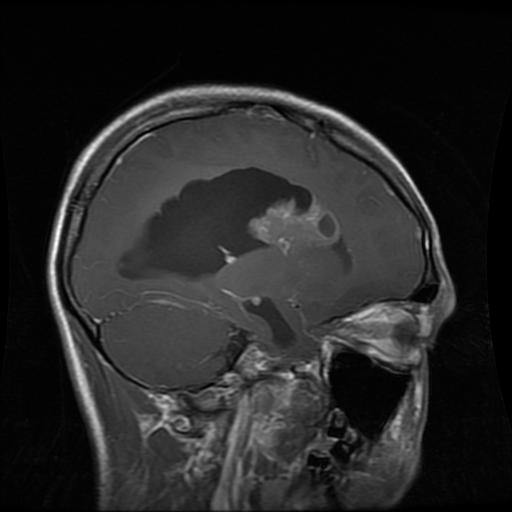
Label: glioma